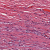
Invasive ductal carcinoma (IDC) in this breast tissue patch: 1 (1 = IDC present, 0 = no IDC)